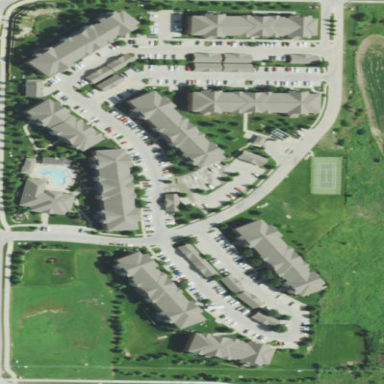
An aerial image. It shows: Residential area with apartments.